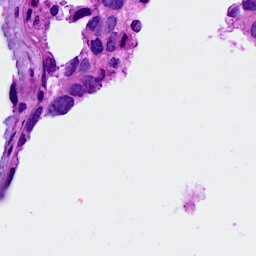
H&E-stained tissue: Breast